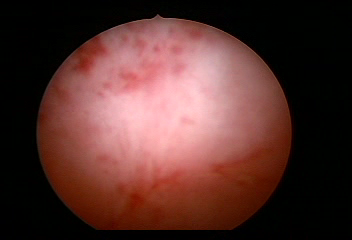
Modality: WLC
Class: Normal mucosa
Bladder cancer association: No